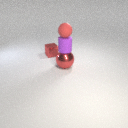
small red metal cube to the left of large red metal sphere